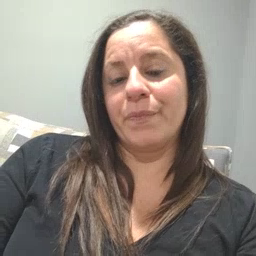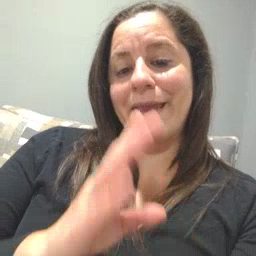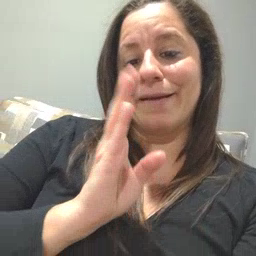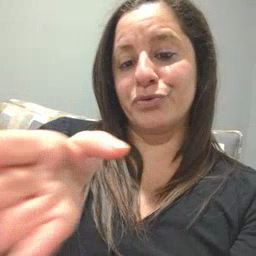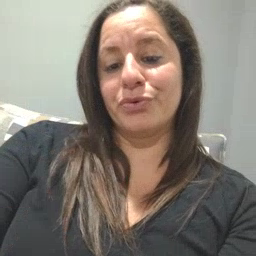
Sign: after